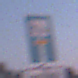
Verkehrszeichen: SackgasseRadverkehrFussgaengerDurchlaessig
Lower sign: HinweisGeaenderteVorfahrtVerkehrsfuehrungVerkehrsregelung3
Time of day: SunriseSunset
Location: Outdoor (Nature)
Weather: Clear
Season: NotSpecified
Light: Natural